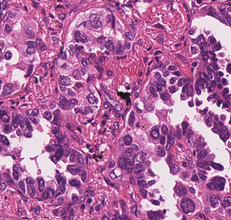
Tumor epithelial tissue: yes
Tumor-associated stroma tissue: yes
Normal tissue: no